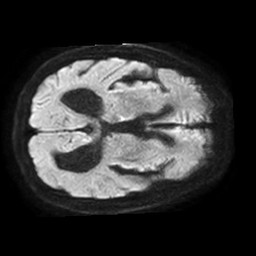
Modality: TRACE
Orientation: axial
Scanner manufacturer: philips
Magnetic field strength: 1.5 T
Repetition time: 3.395 s
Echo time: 0.06922 s